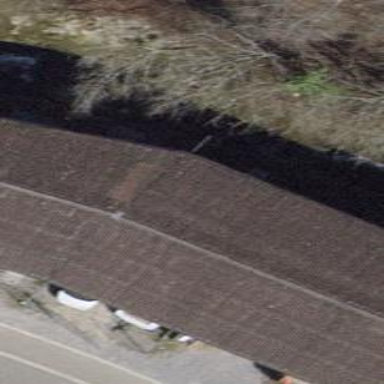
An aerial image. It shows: Shed.